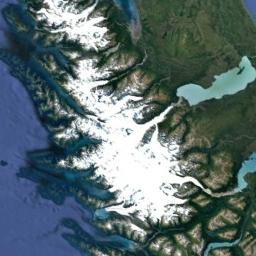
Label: snowberg